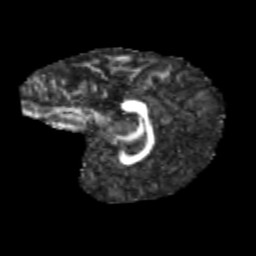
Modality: FA
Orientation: sagittal
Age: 11
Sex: male
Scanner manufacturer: siemens
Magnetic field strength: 3 T
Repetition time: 3.8 s
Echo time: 0.07 s